Field crop: maize
Growth stage: 2
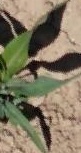
Species: maize